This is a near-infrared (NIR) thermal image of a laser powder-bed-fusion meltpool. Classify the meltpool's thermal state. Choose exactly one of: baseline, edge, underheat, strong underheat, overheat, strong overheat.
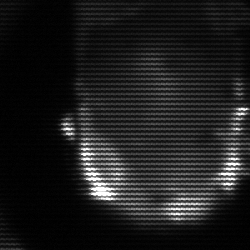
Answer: baseline